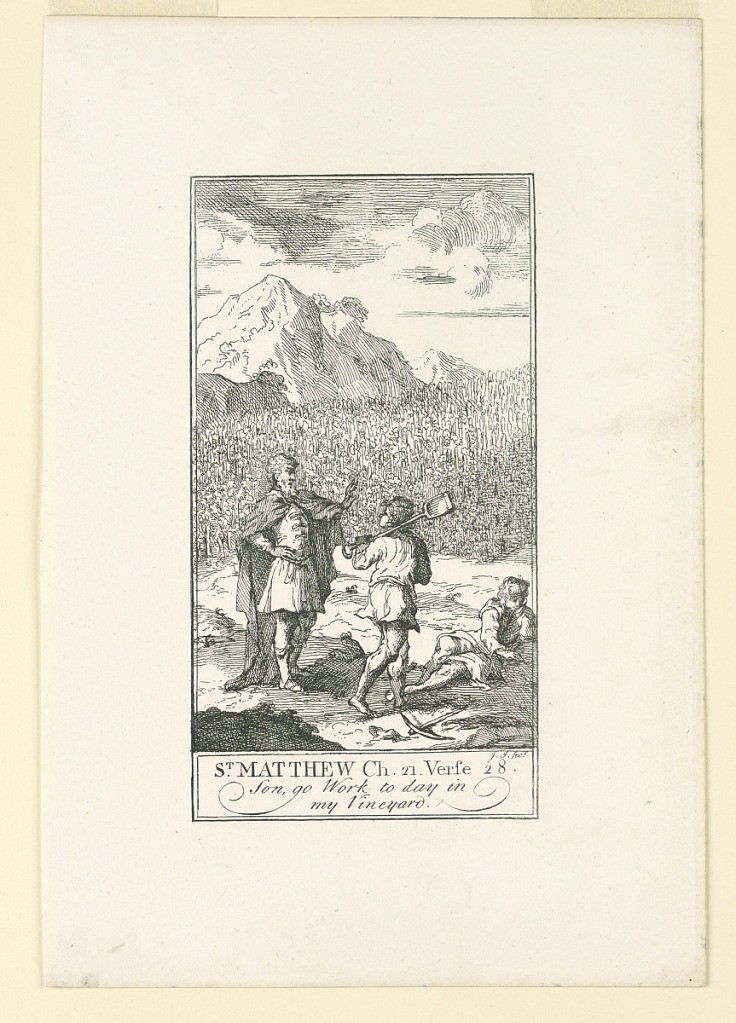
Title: Son, Go Work Today in My Vineyard, frontispiece to "The Happy Ascetick"
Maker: Jane Ireland, British
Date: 1724-1794
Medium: Etching on paper
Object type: Print
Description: A mountain landscape with vineyards. In foreground a man with two boys.